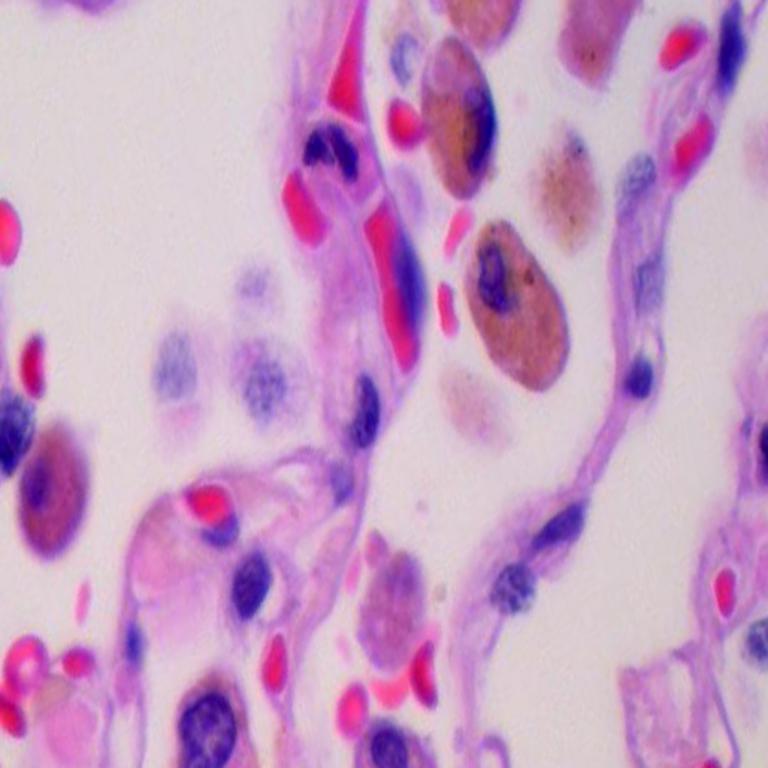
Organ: lung
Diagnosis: benign